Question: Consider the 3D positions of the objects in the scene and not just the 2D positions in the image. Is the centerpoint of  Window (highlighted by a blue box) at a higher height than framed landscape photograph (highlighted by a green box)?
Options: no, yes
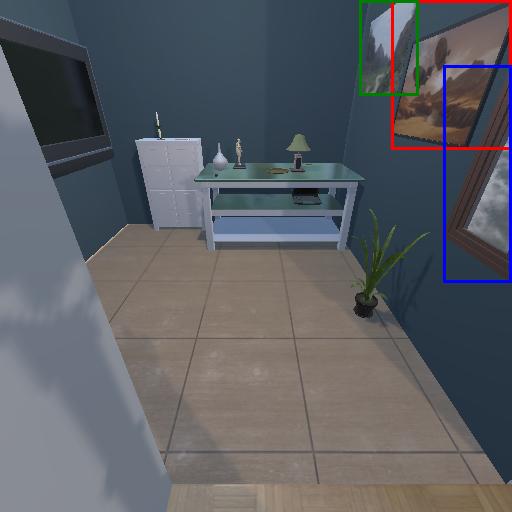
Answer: no